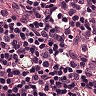
Metastatic tissue present: no